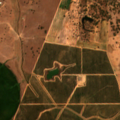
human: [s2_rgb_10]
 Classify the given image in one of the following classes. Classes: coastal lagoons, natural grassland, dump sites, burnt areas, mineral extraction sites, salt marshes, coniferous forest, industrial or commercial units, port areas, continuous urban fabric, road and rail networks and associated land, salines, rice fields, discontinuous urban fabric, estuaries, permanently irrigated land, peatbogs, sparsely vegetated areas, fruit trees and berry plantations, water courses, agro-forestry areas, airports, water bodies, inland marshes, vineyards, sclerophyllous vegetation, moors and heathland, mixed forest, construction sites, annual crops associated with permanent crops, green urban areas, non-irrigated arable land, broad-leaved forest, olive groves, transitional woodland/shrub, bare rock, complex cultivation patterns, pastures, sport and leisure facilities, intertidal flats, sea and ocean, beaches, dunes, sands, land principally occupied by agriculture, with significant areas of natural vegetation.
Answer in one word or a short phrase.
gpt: non-irrigated arable land, permanently irrigated land, olive groves, pastures, broad-leaved forest